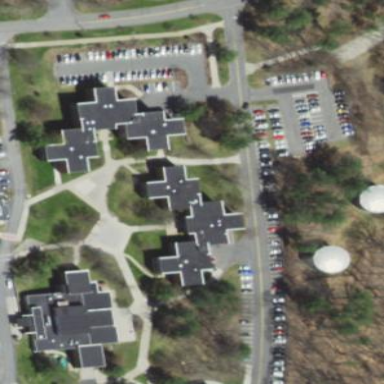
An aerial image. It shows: Dormitory building.